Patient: sex M, age 49
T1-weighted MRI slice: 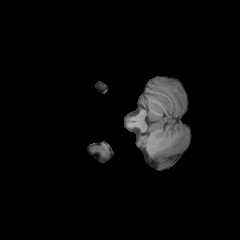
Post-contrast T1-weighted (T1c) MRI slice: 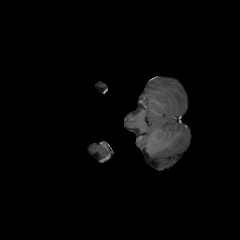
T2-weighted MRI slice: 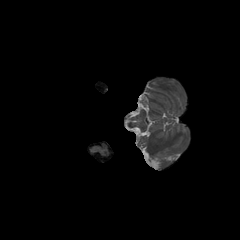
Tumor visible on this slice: no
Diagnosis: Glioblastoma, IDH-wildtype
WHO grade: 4